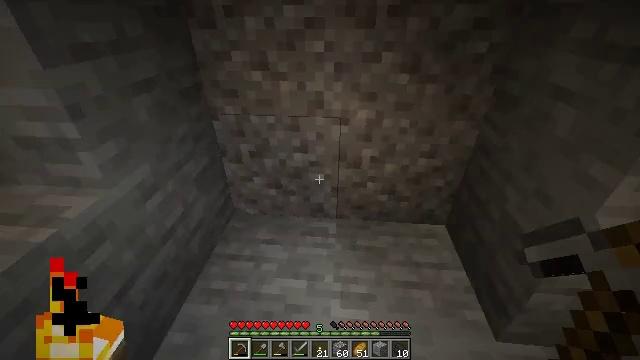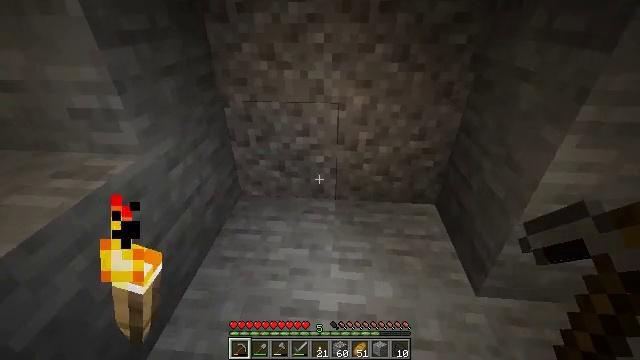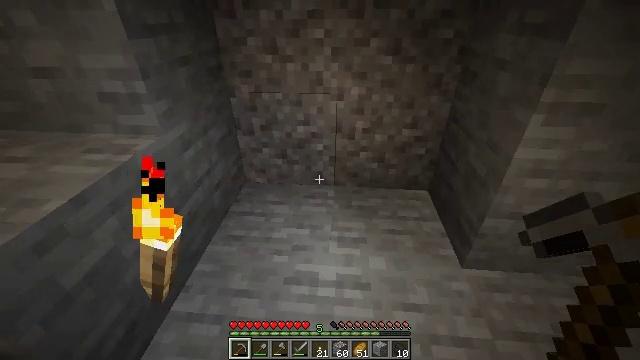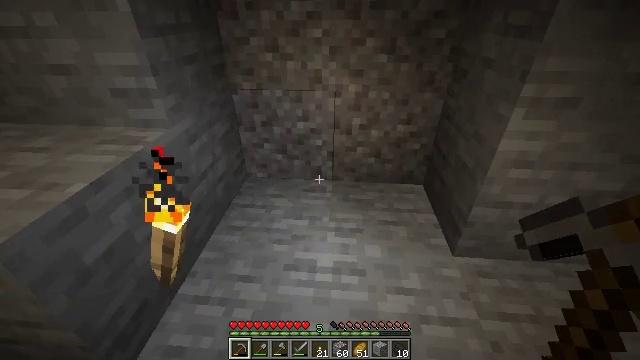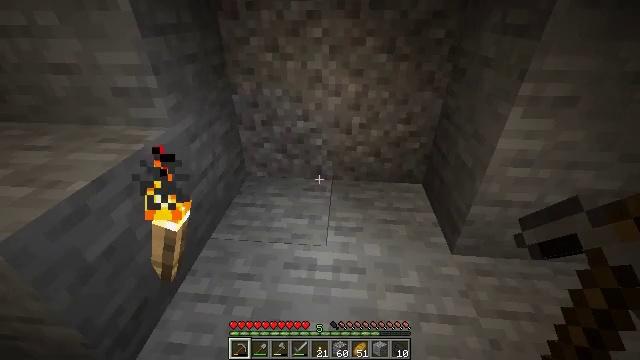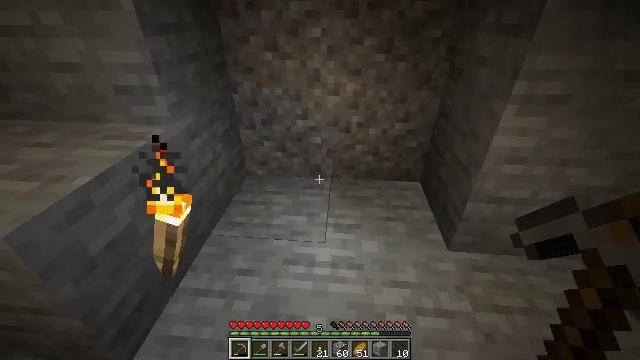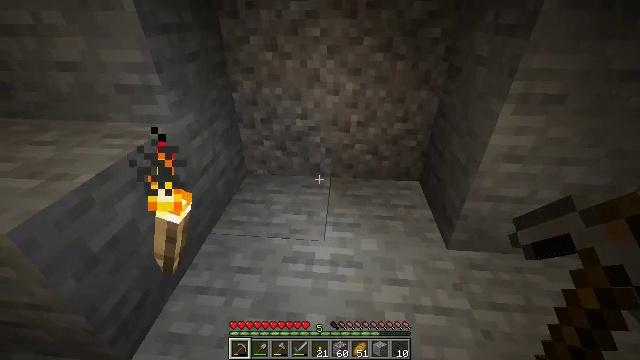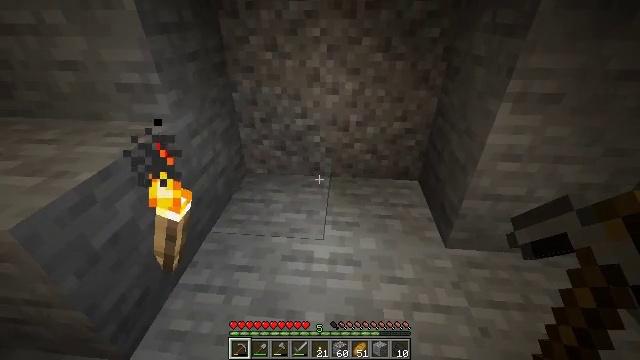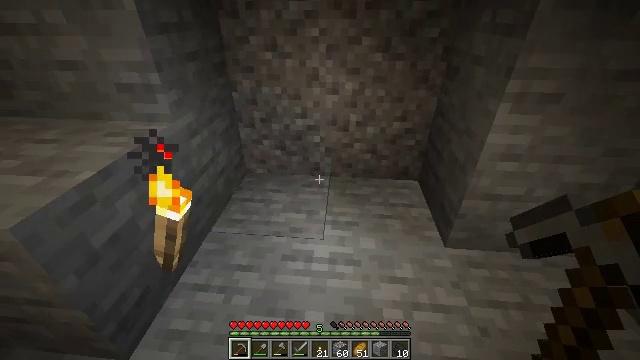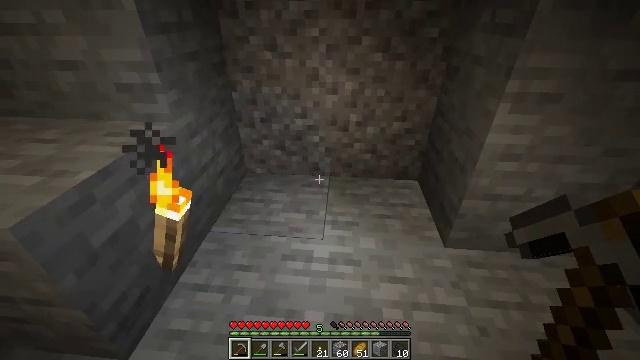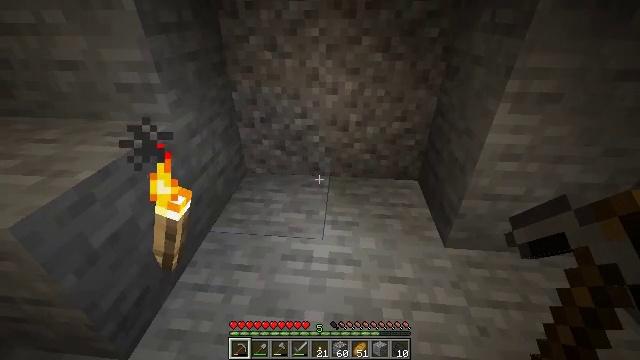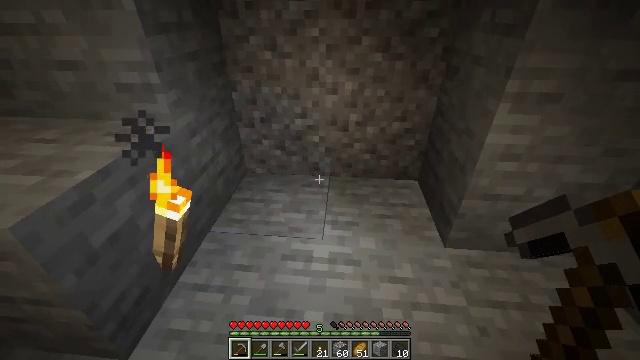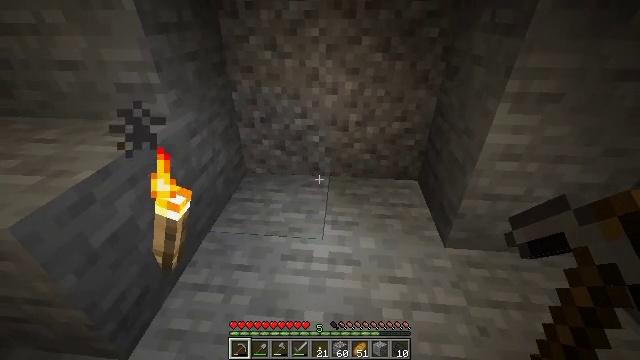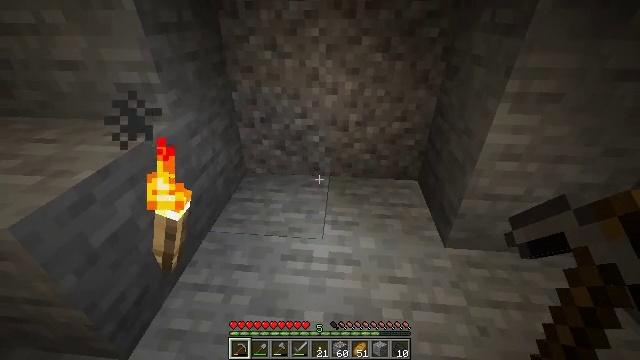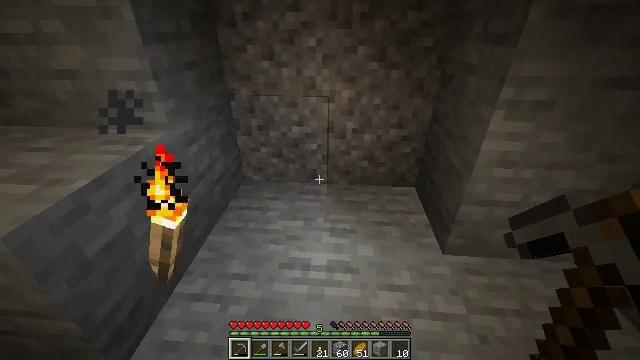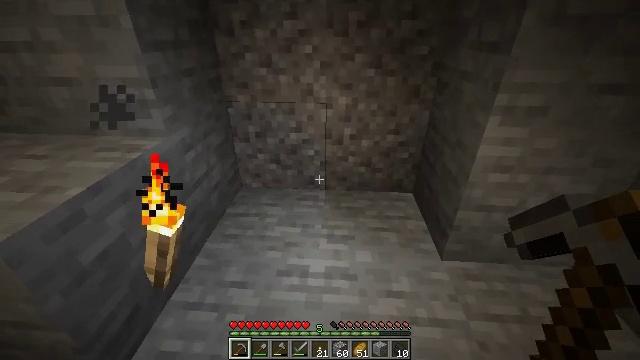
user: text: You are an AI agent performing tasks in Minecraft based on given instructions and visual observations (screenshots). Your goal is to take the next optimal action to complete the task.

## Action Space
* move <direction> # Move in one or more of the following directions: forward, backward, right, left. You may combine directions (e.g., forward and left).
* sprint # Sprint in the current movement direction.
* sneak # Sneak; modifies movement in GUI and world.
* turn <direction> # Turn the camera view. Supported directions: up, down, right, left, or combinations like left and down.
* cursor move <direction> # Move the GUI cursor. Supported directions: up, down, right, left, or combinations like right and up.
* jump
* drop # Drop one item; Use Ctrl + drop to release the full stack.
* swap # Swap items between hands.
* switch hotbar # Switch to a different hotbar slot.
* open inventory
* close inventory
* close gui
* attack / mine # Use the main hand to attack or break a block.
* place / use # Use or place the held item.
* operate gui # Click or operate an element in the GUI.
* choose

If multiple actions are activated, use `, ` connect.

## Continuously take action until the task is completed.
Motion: motion action
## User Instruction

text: Dig through gravel to clear a path.
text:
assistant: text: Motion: move back
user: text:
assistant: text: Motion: no_op
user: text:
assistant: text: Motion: no_op
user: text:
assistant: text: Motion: no_op
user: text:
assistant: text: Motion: no_op
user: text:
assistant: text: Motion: no_op
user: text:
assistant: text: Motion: no_op
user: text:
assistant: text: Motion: no_op
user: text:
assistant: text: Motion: no_op
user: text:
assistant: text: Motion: no_op
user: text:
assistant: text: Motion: no_op
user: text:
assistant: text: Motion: no_op
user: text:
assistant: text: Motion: no_op
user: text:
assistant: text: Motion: turn up
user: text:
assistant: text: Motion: turn up
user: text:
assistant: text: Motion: turn up
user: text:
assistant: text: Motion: turn right and up
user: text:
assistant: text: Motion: turn up, switch to hotbar 2
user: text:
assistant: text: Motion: turn right and up, switch to hotbar 2
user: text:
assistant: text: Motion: turn up, switch to hotbar 2
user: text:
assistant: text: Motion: switch to hotbar 2
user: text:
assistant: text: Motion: no_op
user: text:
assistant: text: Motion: no_op
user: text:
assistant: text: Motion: no_op
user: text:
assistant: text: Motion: move forward
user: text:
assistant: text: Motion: move forward, turn left and up
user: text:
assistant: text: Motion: move forward, turn left and up
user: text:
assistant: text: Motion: move forward, turn left and up
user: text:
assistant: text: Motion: move forward, turn left, attack / mine
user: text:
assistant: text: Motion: move forward, attack / mine